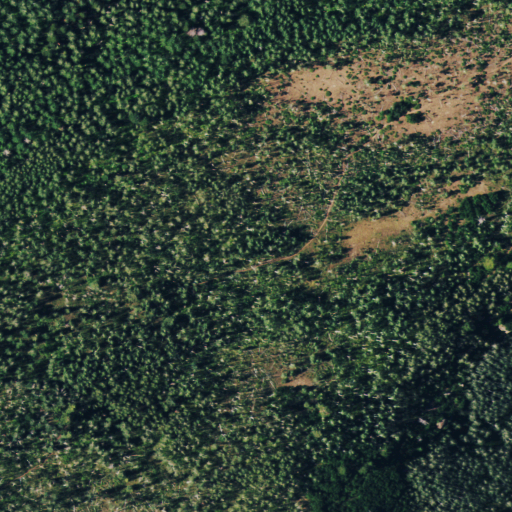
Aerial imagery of mountain in Colorado named Stoner Mesa containing deciduous forest, mixed forest, and evergreen forest